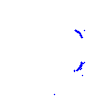
Particle: kaon